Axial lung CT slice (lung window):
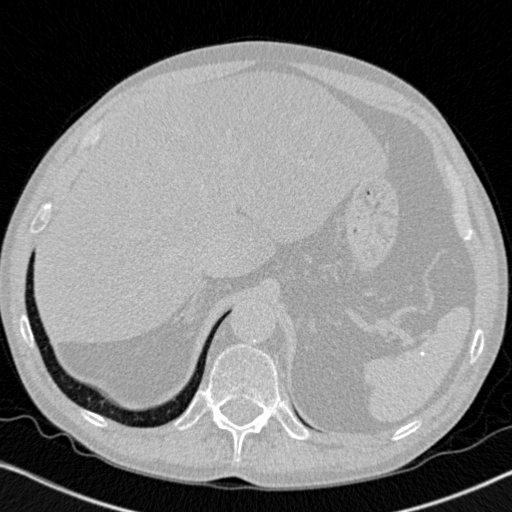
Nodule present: no